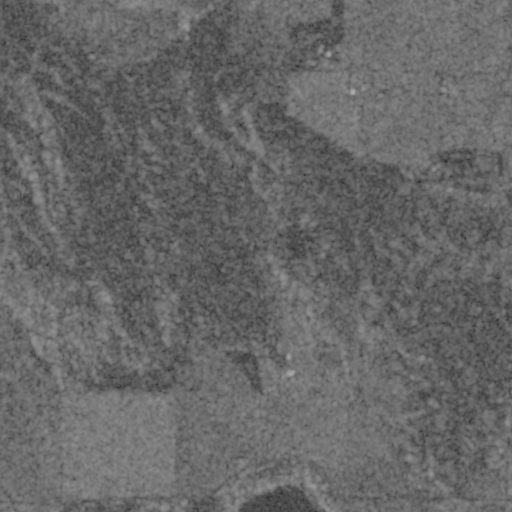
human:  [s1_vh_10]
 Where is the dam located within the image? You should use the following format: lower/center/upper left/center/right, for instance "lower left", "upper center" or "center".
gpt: The dam is located in the upper right of the image.
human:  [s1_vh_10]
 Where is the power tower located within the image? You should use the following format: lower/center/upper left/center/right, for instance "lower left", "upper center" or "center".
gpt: The power tower is located in the lower of the image.
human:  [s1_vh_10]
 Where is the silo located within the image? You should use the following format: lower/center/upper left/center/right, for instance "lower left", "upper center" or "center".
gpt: The silo is located in the upper right of the image.
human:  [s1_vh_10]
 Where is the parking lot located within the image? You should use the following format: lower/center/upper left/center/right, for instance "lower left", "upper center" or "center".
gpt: There is no parking lot in the image.

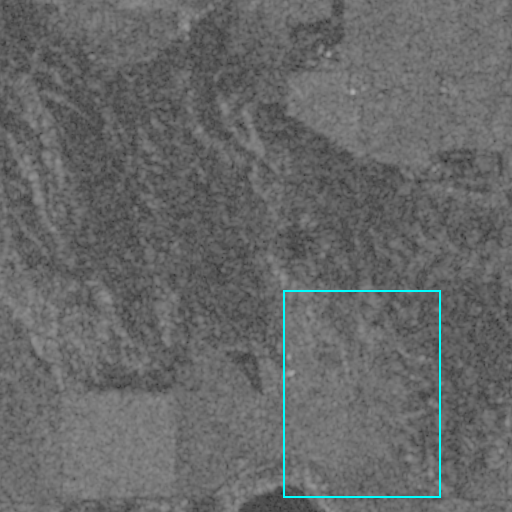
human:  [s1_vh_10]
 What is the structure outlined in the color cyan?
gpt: The structure outlined in cyan is a crop field.
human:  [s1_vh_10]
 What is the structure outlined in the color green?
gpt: There is no green outline.